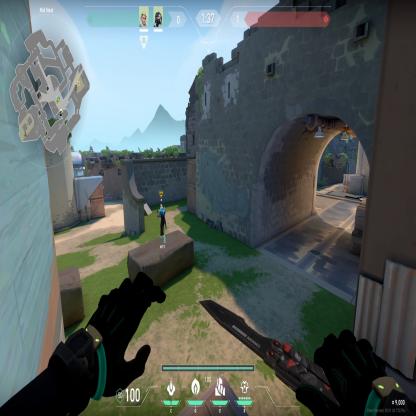
Label: teammate